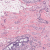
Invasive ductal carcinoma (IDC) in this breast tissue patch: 1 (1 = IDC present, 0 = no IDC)